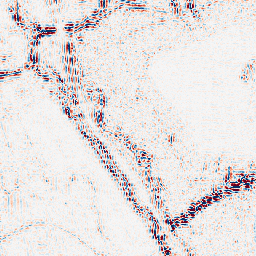
Category: wavelet
Decomposition family: wavelet_reverse_biorthogonal
Decomposition parameters: wavelet: rbio4.4
level: 2
Upsampling method: sinc_hamming
Upsampling parameters: scale: 2
kernel_size: 4
Upsampling scale: 2